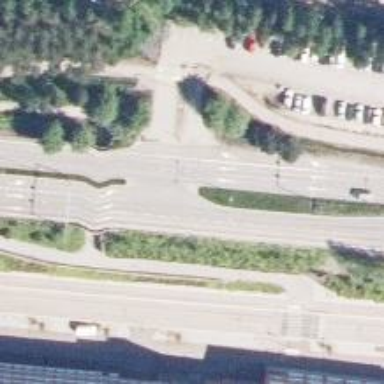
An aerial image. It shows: Primary highway.